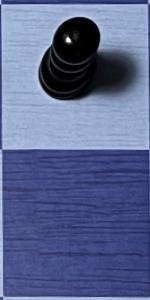
Label: Empty